Interaction volume radius: 10 \u00c5
Interaction volume height: 25 \u00c5
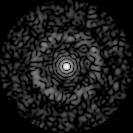
Disorder parameter: 0.8489